You are looking at the envelope spectrum of a bearing's vibration signal. The marked vertical lines are the theoretical fault frequencies for the outer race, inner race, rolling elements, and cage. Determine the bearing's health state. Answer with exactly one of: normal, inner_race, outer_race, ball.
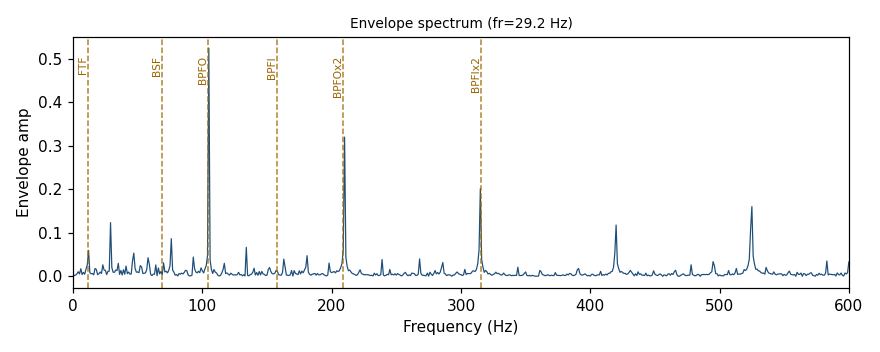
Answer: outer_race